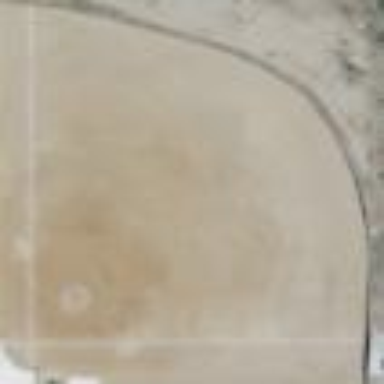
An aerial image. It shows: Baseball pitch for leisure land activities.